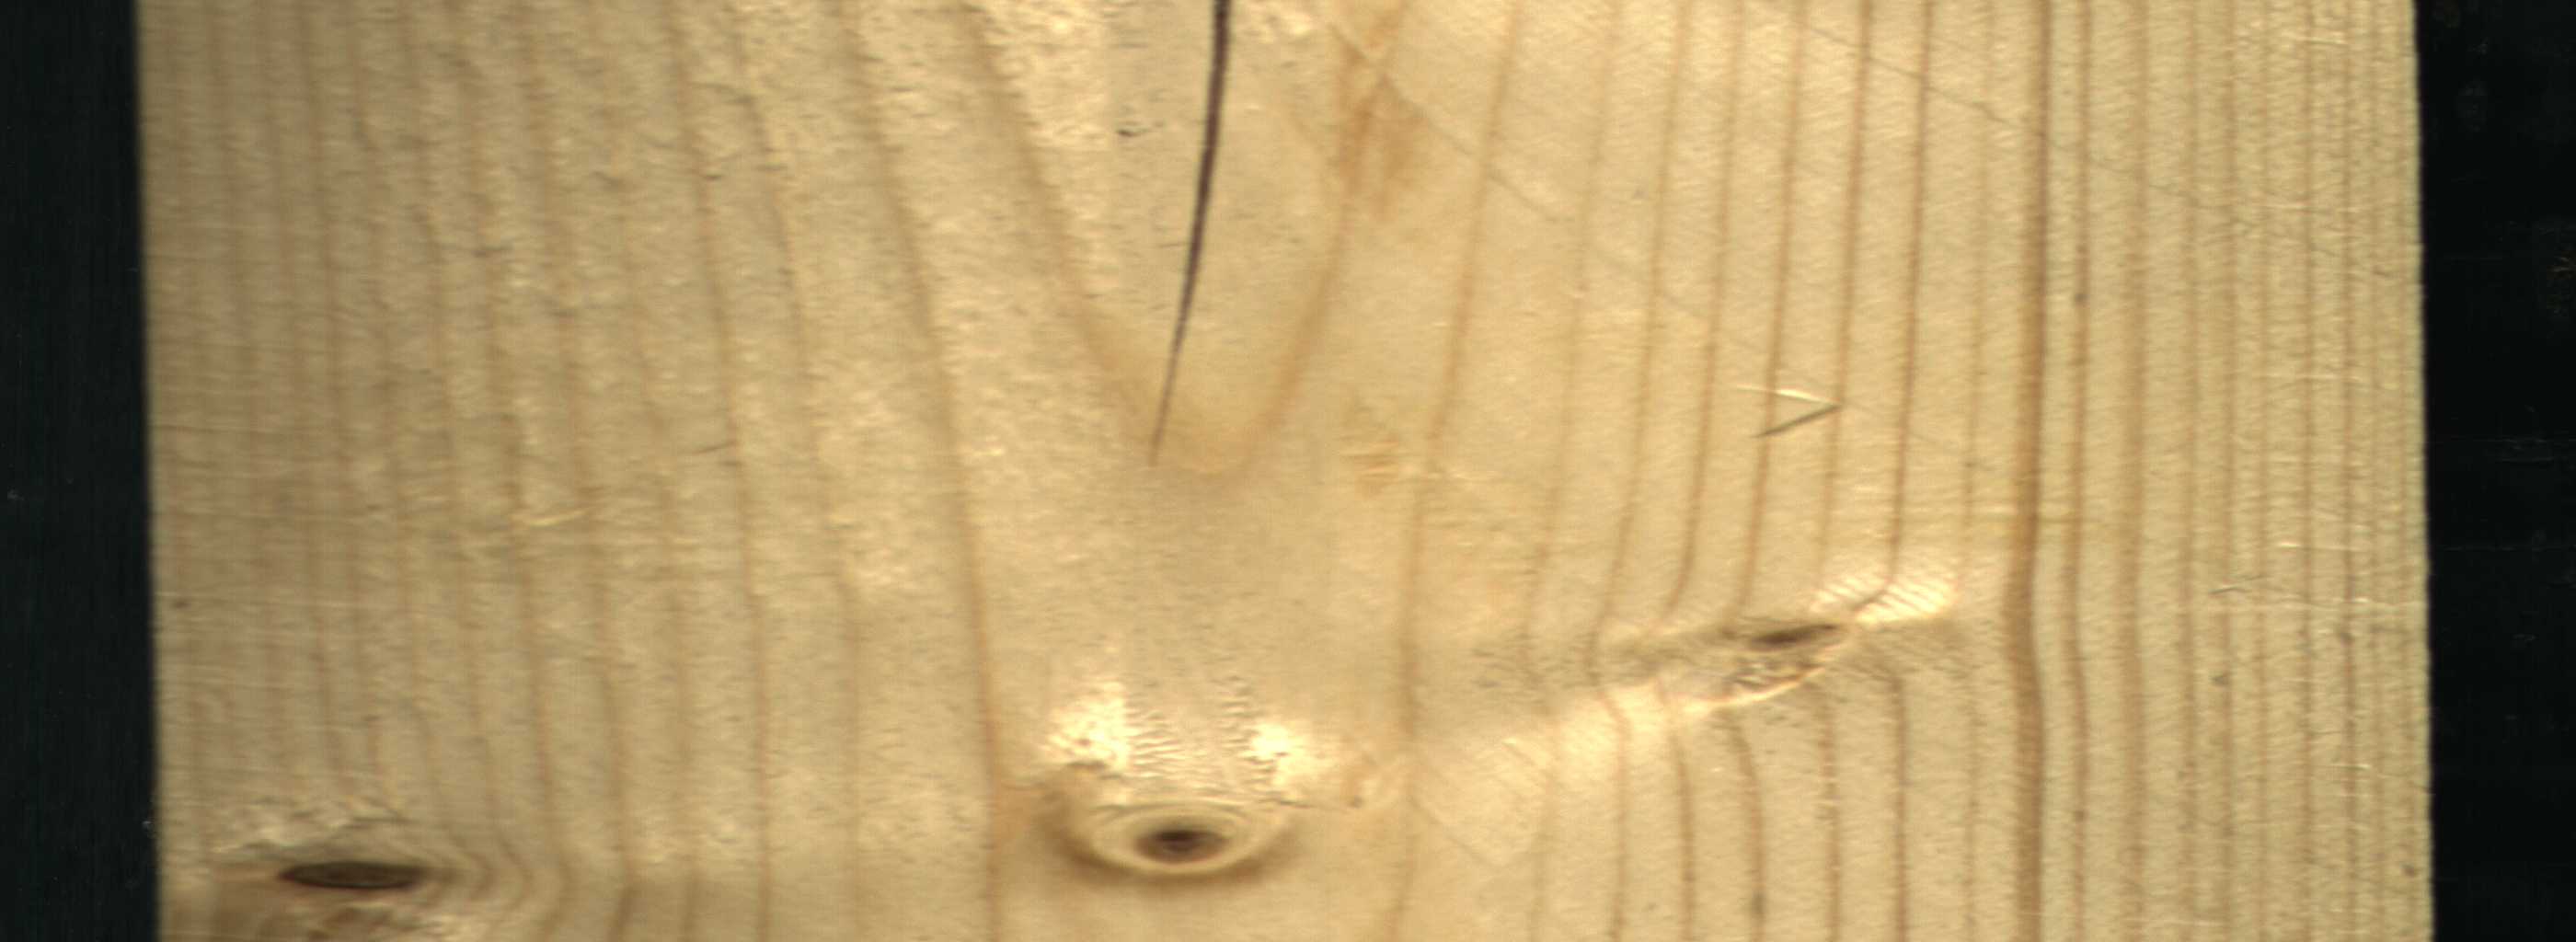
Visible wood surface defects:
resin
Dead_Knot
Live_Knot
Live_Knot